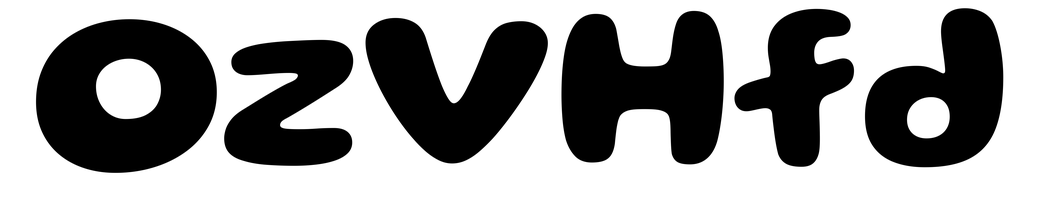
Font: Gluten_Bold